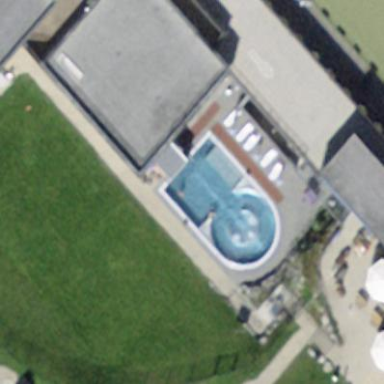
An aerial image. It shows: Swimming pool located in leisure land.